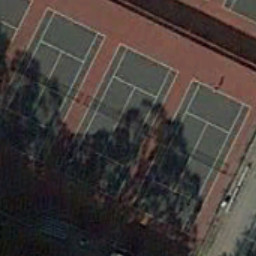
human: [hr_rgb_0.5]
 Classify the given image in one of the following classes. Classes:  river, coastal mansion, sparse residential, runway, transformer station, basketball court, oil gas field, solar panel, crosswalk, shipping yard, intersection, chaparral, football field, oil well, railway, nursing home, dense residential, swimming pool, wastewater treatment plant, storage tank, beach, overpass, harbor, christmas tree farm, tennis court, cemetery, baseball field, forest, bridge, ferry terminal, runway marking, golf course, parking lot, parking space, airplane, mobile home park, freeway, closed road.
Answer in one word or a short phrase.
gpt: tennis court